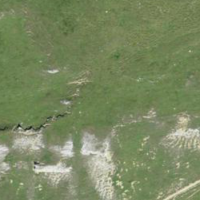
EUNIS habitat code: 26
Species observed at this site:
Pyrgus andromedae
Aster alpinus
Dryas octopetala
Leontopodium nivale